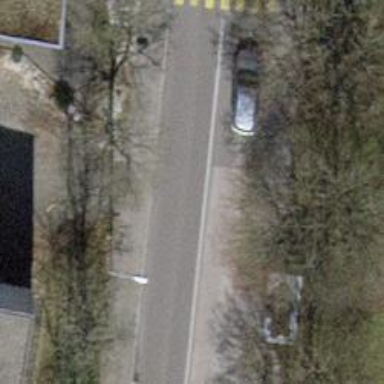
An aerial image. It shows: Bus stop equipped with public transport stop position.